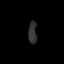
Tissue: skin
Cell type: Others
Senescence score: 0.7296
Nuclear area (px): 185
Mean DAPI intensity: 48.459